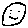
Label: smiley face